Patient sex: M
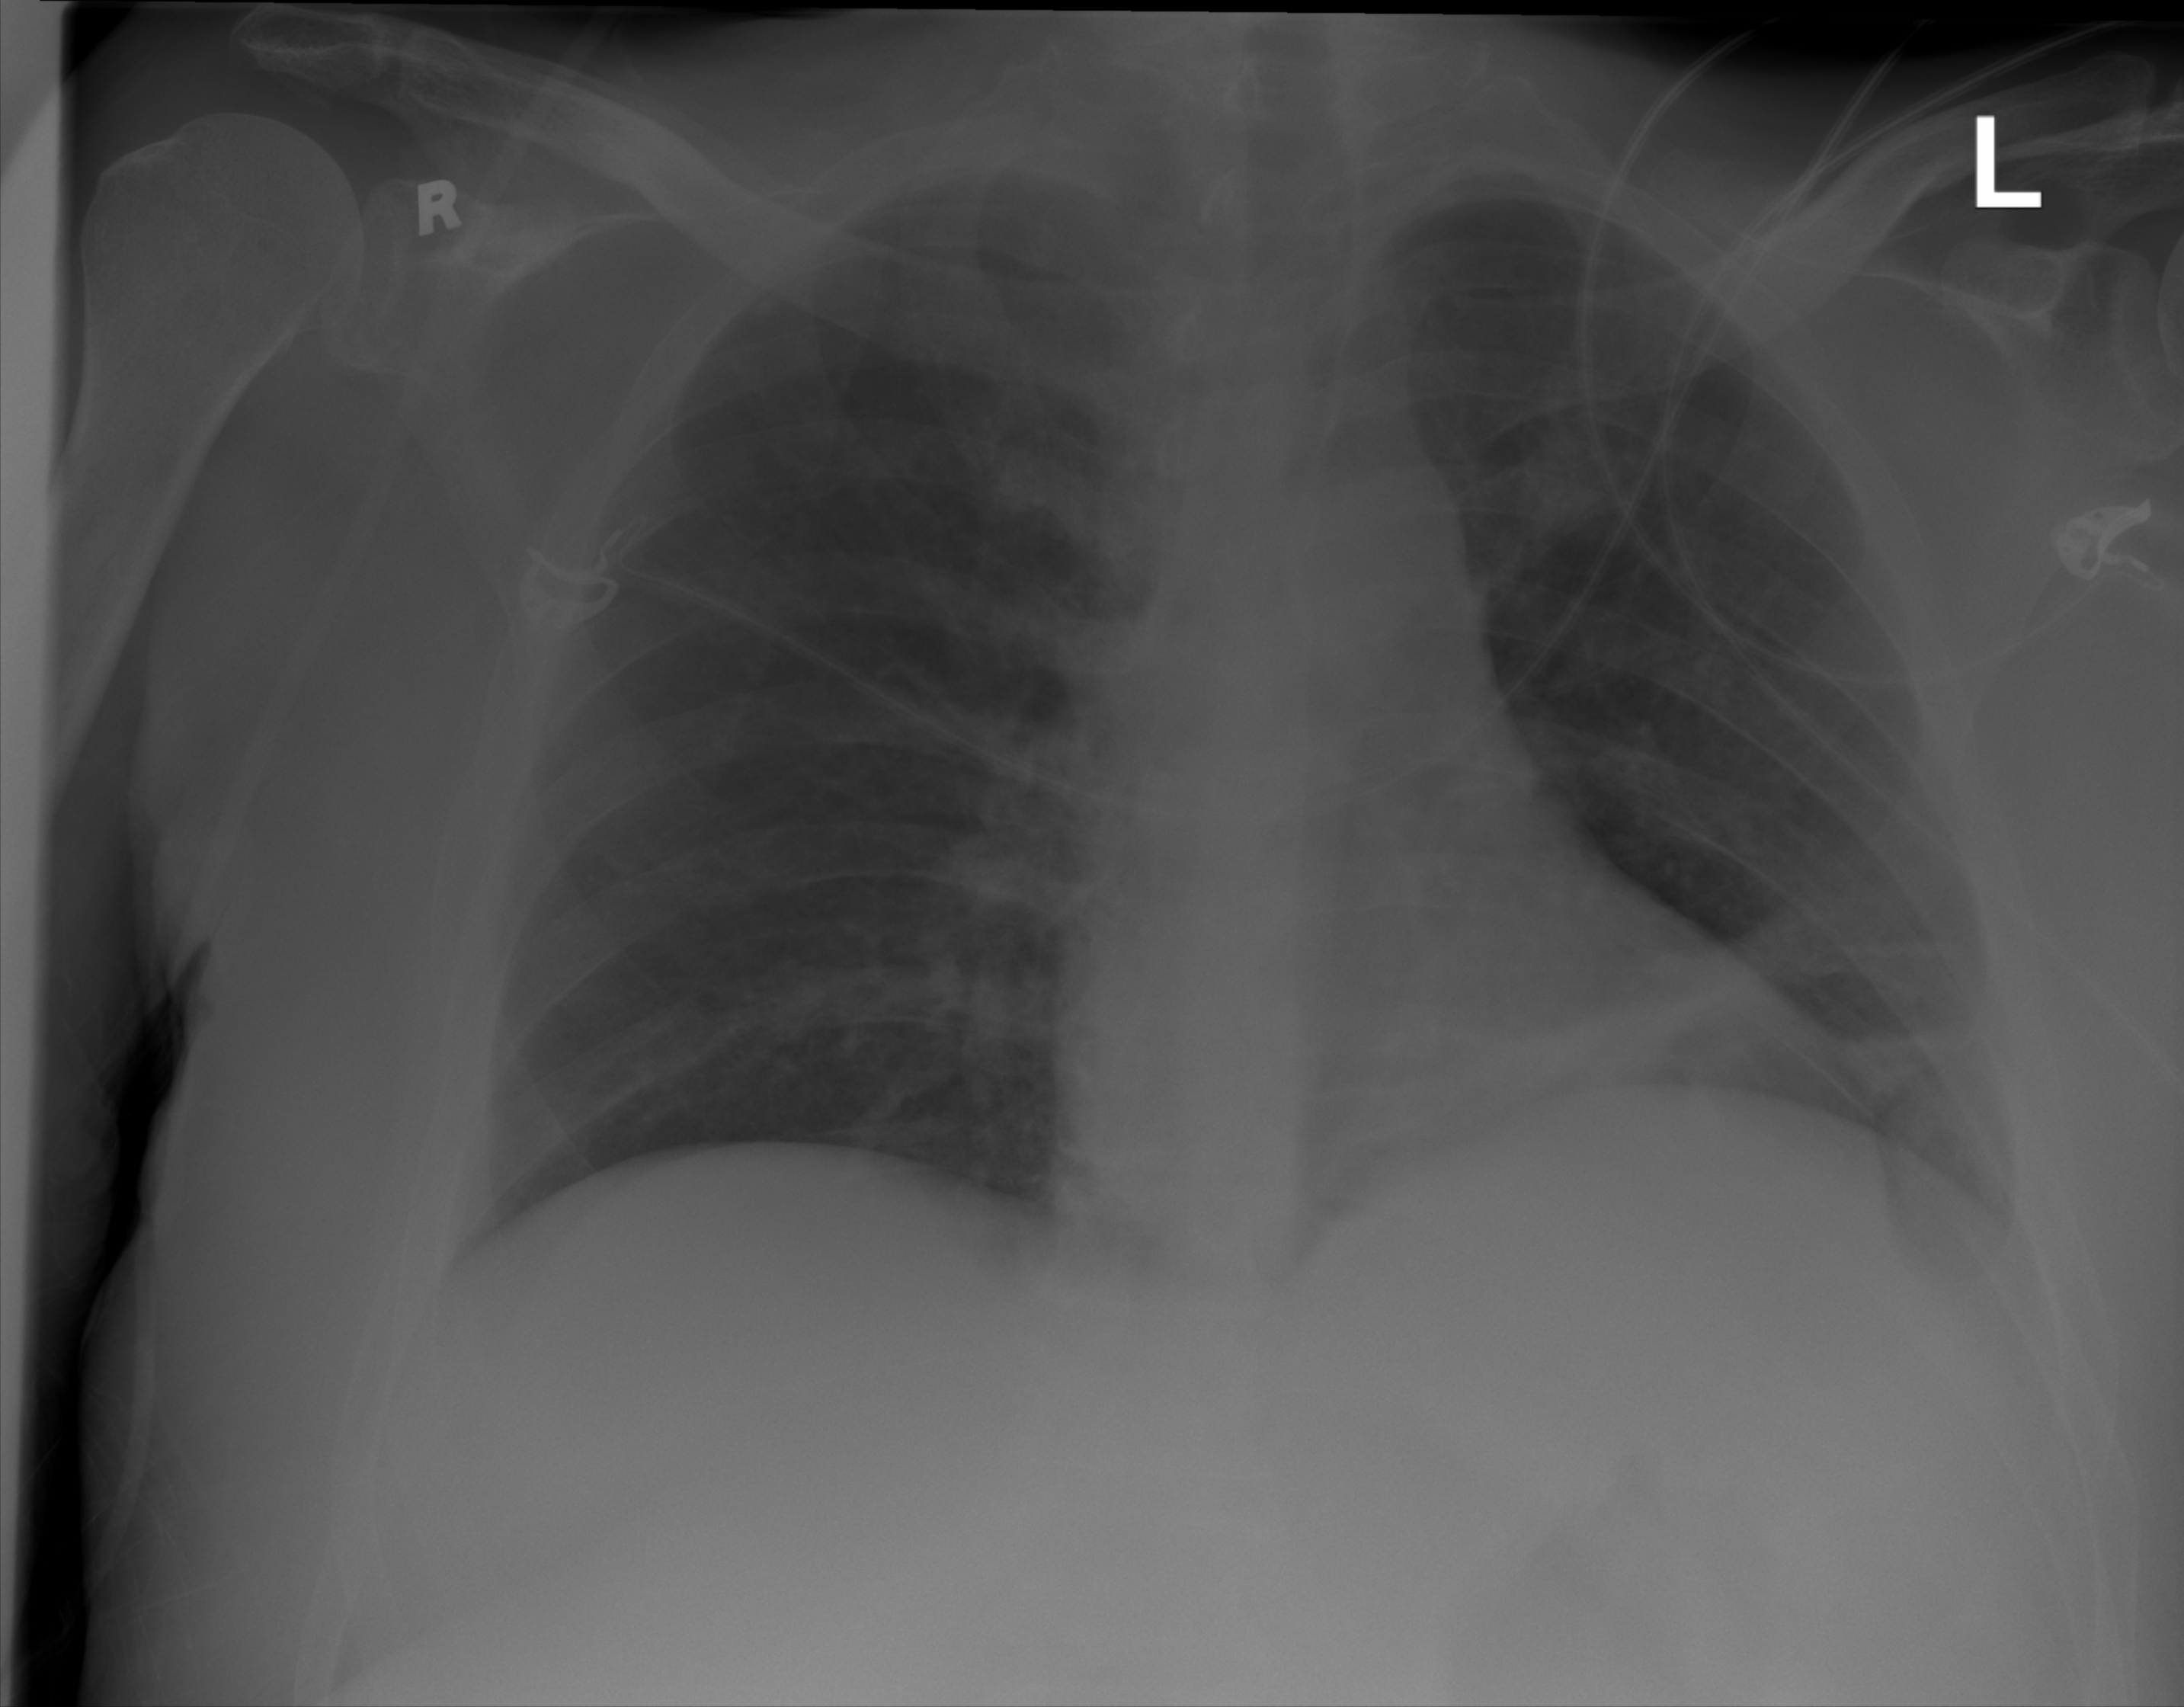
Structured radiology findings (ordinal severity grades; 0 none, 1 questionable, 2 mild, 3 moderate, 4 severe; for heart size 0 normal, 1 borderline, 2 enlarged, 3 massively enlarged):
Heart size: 0
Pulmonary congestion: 0
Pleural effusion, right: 0
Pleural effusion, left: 0
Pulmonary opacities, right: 0
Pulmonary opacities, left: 2
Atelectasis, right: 0
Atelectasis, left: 2